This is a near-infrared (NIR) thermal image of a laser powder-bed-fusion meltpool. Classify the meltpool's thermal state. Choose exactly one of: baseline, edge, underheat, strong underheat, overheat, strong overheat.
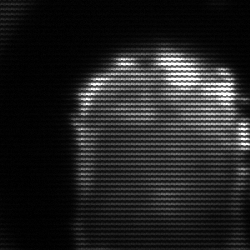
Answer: baseline